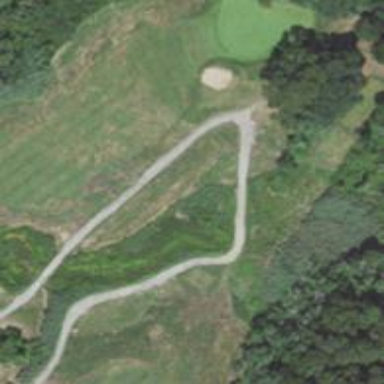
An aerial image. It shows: Viaduct bridge over golf cartpath.